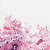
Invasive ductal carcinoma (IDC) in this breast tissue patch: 0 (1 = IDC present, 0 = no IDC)